Field crop: maize
Growth stage: 1
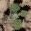
Species: chenopodium